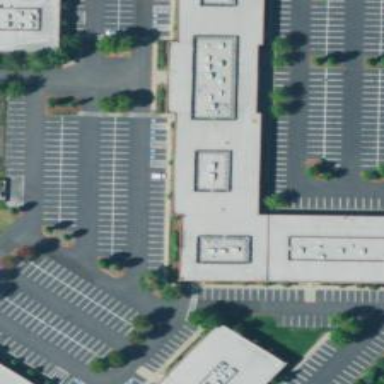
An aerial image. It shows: Parking space is available.